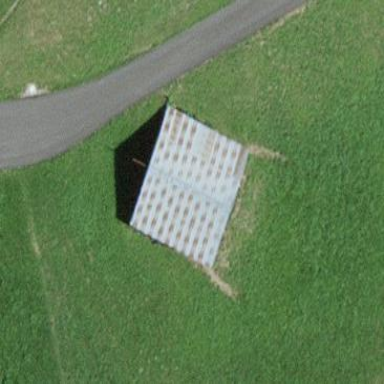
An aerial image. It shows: Rural barn.